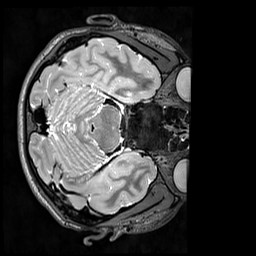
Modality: T2w
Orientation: axial
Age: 21
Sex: male
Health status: healthy
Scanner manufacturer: siemens
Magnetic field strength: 3 T
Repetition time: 3.2 s
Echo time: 0.568 s